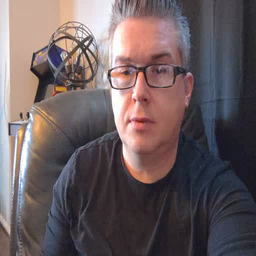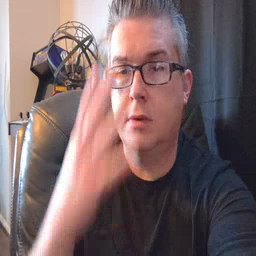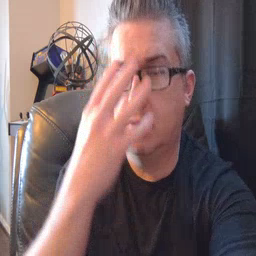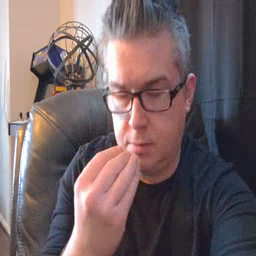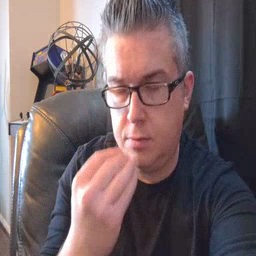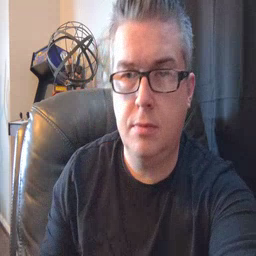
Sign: sleep